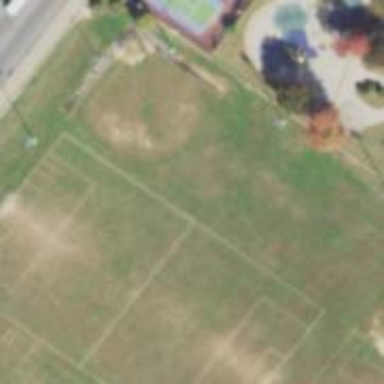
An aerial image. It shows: Baseball pitch for leisure land activities.